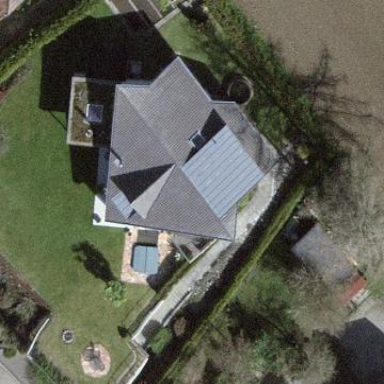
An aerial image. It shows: Simple house.